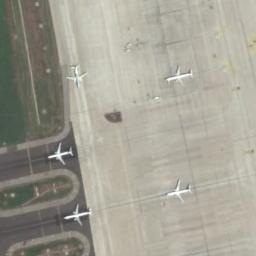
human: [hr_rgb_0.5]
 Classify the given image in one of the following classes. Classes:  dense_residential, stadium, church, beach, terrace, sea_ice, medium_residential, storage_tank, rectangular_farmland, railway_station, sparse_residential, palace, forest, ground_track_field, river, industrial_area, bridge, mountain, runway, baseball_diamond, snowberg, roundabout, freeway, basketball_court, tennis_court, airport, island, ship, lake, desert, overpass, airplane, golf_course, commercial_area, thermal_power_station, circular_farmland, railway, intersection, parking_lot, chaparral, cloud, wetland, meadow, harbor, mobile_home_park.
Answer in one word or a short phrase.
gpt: airplane